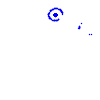
Particle: electron